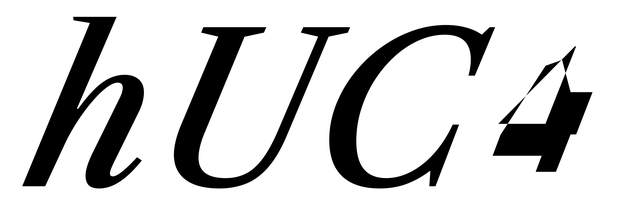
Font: LibreCaslonText-Italic_Medium_Italic